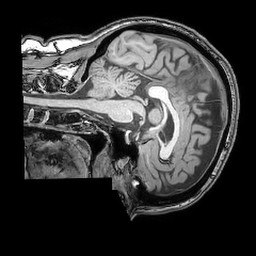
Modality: T1w
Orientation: sagittal
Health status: ill
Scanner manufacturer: philips
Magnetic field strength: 3 T
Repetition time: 0.007 s
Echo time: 0.0035 s